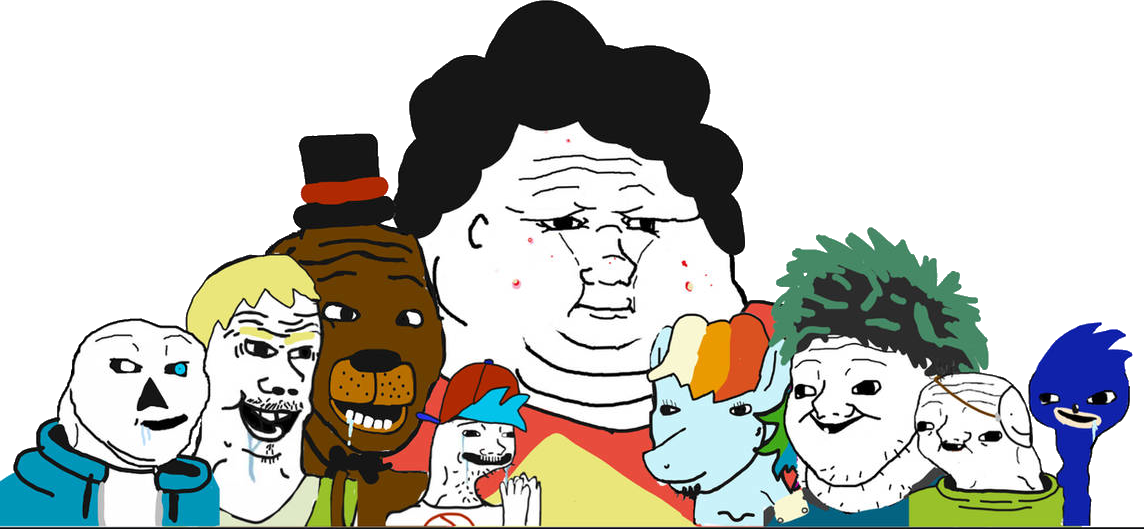
Label: 5_Brainlet